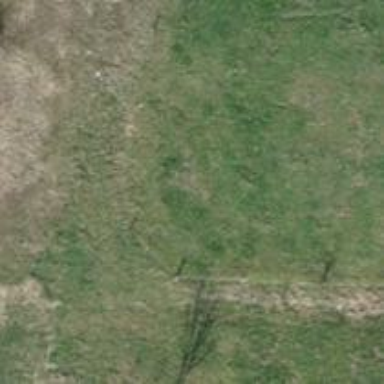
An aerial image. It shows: Power pole.